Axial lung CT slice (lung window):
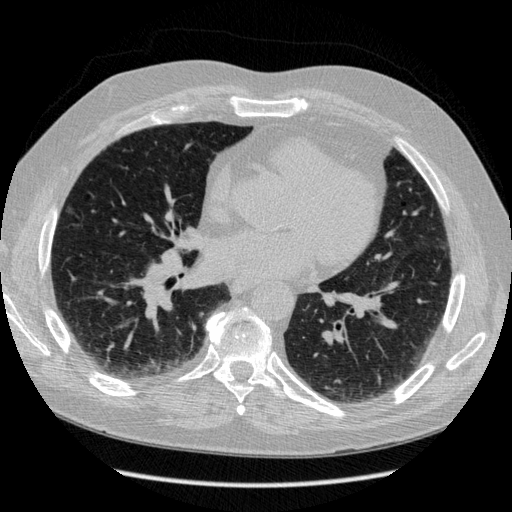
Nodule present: no